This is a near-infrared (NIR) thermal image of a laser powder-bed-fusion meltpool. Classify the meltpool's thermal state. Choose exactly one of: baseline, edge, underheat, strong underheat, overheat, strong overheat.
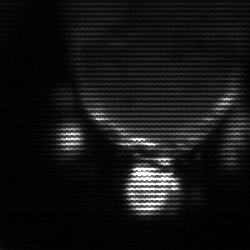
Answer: baseline